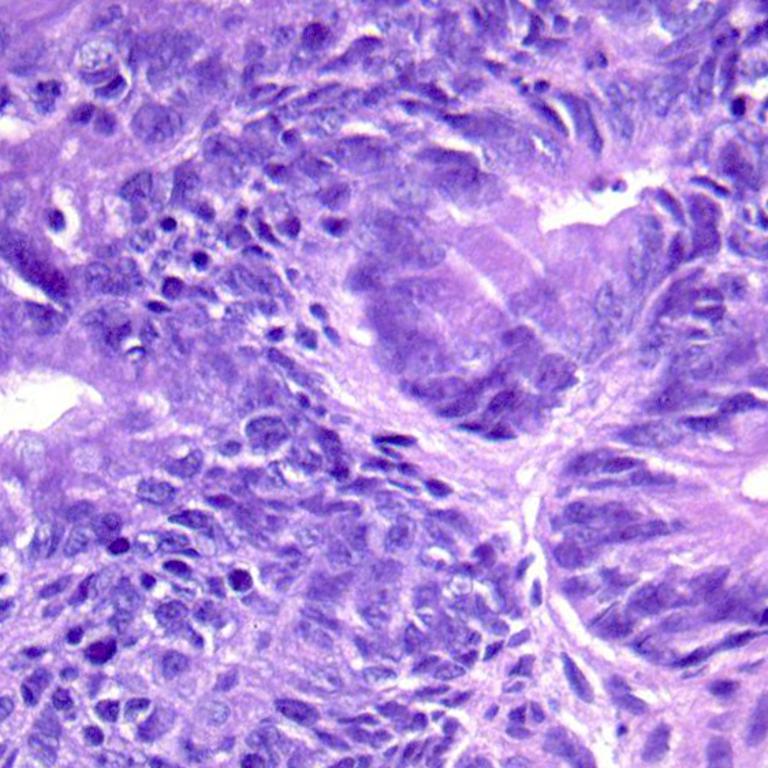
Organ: colon
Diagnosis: adenocarcinomas